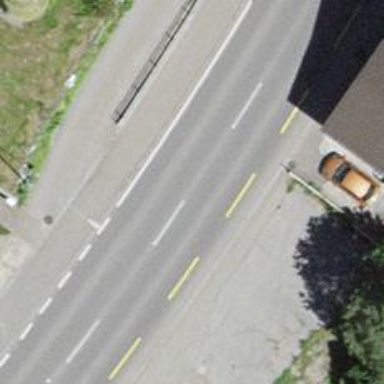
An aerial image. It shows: Asphalt road with separate sidewalk. There is designated cycle lane on the left.